Field crop: maize
Growth stage: 2
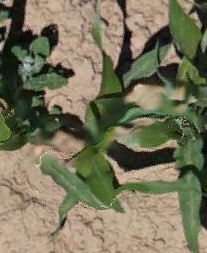
Species: maize